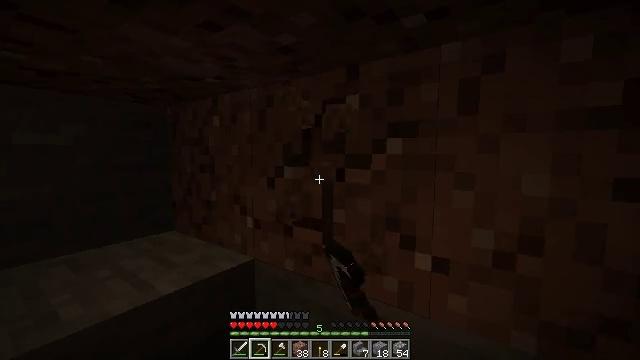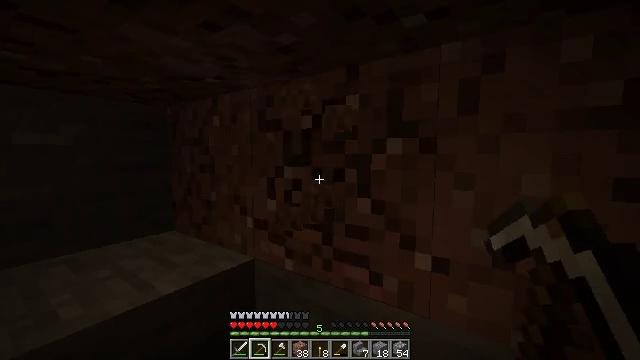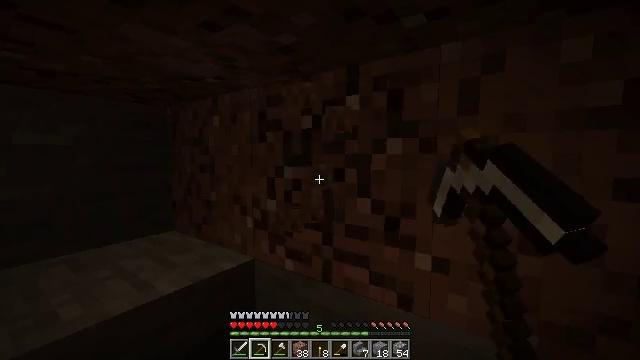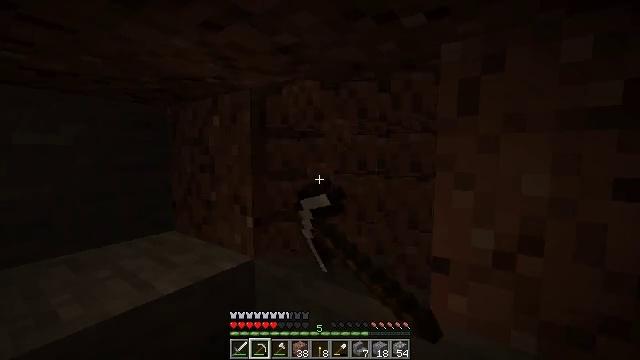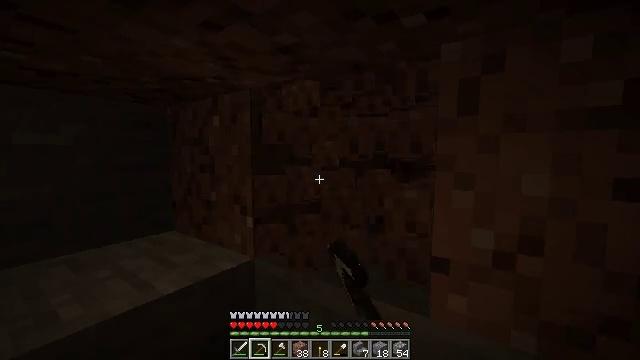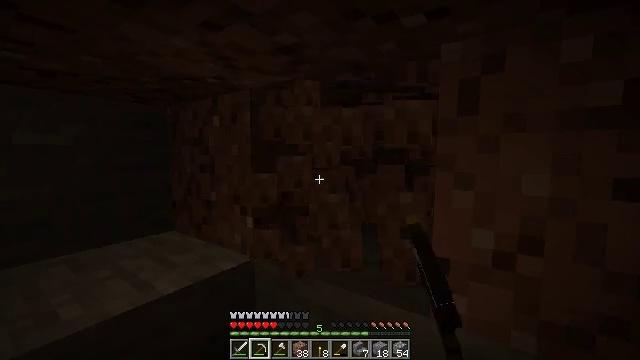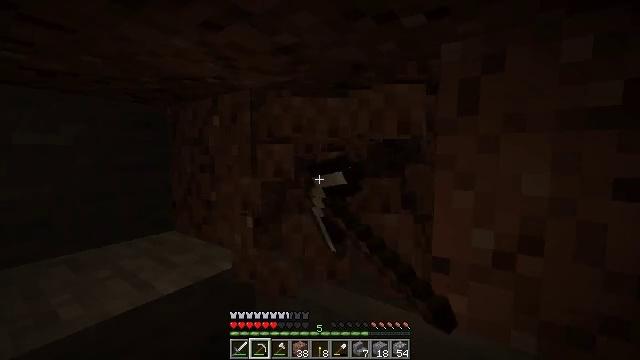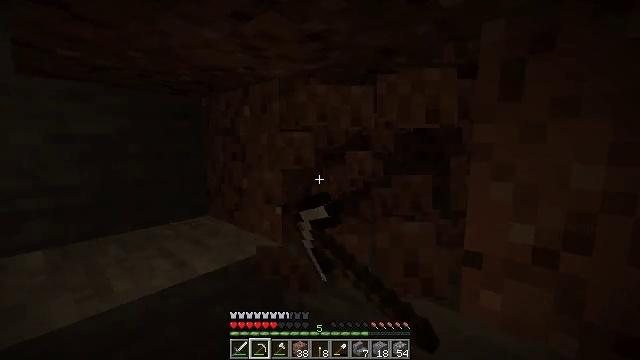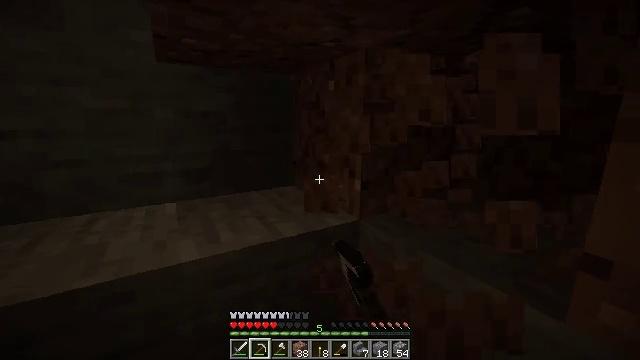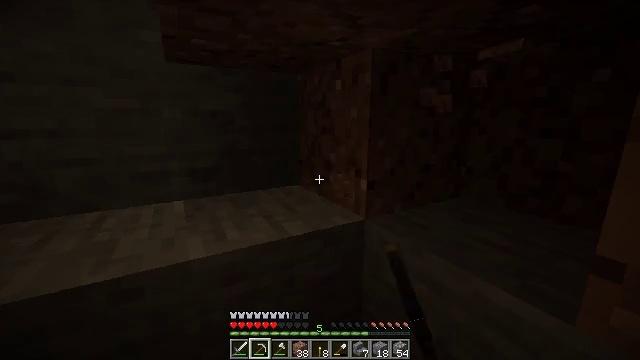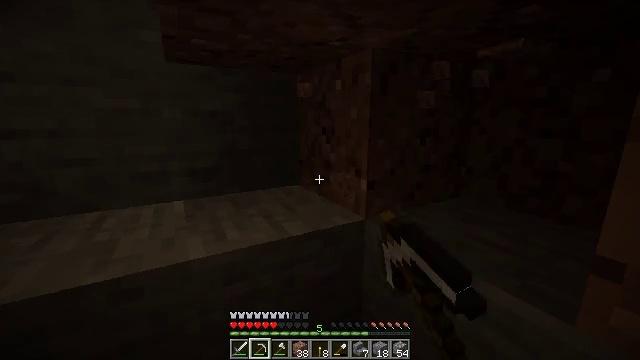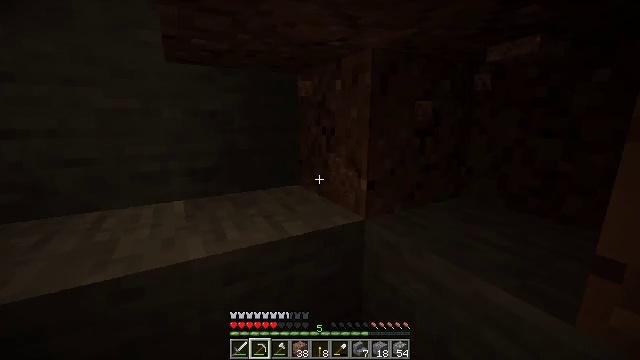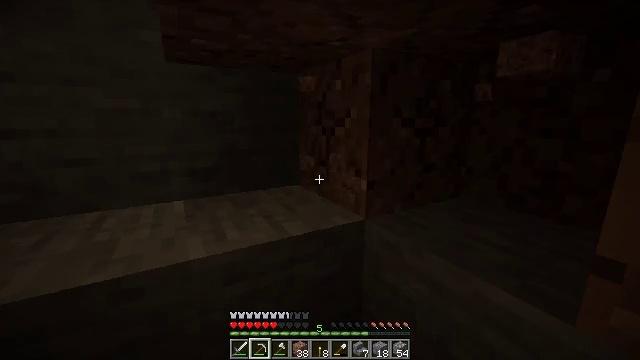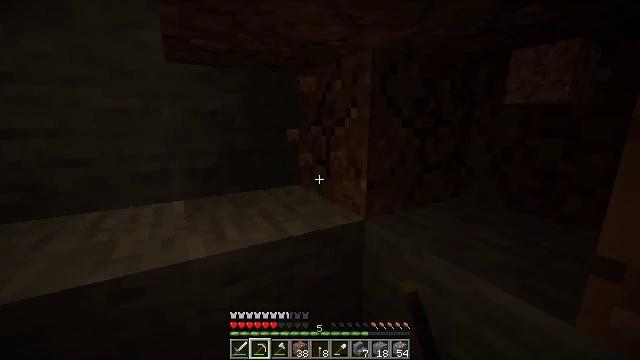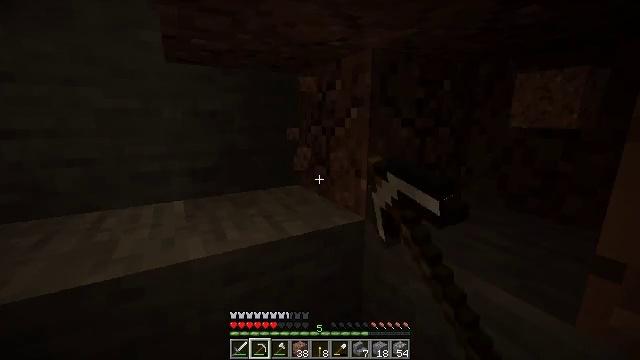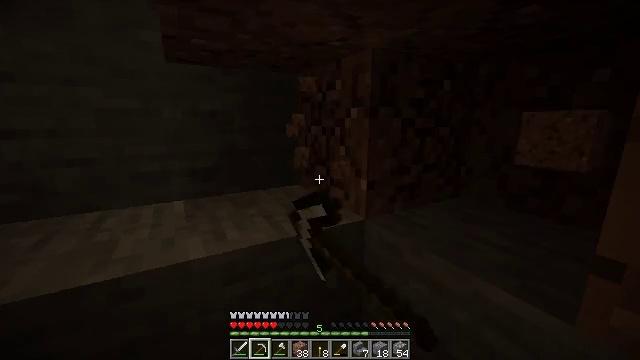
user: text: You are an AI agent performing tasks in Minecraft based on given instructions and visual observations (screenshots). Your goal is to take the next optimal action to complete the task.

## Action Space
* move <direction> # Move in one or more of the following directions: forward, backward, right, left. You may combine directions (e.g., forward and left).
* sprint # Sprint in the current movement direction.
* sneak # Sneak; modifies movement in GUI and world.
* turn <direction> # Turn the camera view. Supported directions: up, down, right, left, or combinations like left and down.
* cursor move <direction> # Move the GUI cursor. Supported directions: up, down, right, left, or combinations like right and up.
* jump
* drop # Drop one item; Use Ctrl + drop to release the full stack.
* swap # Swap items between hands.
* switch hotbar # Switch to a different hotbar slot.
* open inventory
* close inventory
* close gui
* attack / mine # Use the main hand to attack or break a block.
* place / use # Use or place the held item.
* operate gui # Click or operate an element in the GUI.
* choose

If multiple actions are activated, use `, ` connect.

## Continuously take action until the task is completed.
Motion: motion action
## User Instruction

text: Collect granite for building materials.
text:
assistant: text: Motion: attack / mine
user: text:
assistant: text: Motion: attack / mine
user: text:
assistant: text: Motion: attack / mine
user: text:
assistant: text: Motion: attack / mine
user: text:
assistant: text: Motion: attack / mine
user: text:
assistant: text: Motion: attack / mine
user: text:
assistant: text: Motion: turn left and down, attack / mine
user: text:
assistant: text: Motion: turn left and down, attack / mine
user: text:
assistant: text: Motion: turn left, attack / mine
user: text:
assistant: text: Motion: attack / mine
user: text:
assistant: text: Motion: attack / mine
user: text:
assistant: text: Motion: attack / mine
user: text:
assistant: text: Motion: attack / mine
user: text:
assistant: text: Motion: attack / mine
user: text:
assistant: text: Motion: attack / mine
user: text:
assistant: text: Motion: attack / mine
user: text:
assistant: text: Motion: attack / mine
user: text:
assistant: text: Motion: attack / mine
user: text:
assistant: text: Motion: attack / mine
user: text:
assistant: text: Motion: turn right, attack / mine
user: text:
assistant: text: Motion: turn right and up, attack / mine
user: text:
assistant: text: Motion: turn right and up, attack / mine
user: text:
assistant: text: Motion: turn right and up, attack / mine
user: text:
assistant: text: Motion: turn right and up, attack / mine
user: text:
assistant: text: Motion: attack / mine
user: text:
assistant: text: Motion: attack / mine
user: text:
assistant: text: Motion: attack / mine
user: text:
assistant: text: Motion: attack / mine
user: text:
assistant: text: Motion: attack / mine
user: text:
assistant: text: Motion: attack / mine